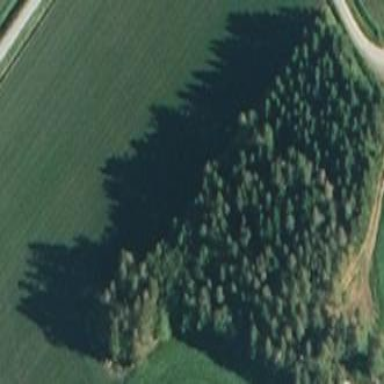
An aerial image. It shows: Forest area.